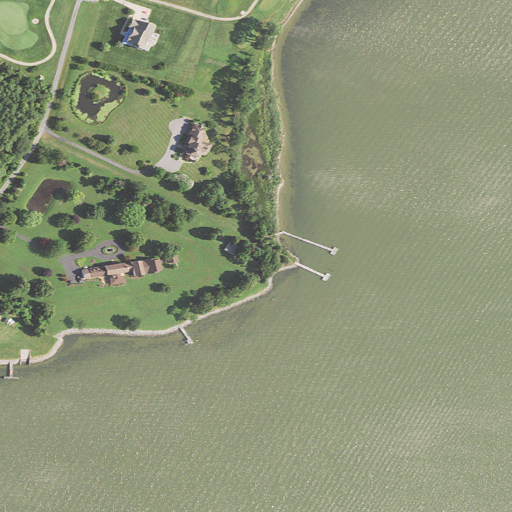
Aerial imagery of cape in Maryland named Rum Point containing open water, cultivated crops, open development, herbaceous wetlands, low intensity development, evergreen forest, and barren land